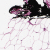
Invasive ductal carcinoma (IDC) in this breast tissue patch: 0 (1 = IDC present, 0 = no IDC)